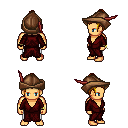
a pixel art fantasy rpg character, male body template, human, tanned skin, red robe, white pants, blonde short topknot hairstyle, leather cap, bracelets, four views (front, back, left, right), 2x2 character sprite sheet, small pixel art, hard edges, no anti-aliasing